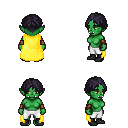
a pixel art fantasy rpg character, female body template, orc, green skin, yellow cape, white pants, raven parted hairstyle, cloth bracers, black shoes, four views (front, back, left, right), 2x2 character sprite sheet, small pixel art, hard edges, no anti-aliasing